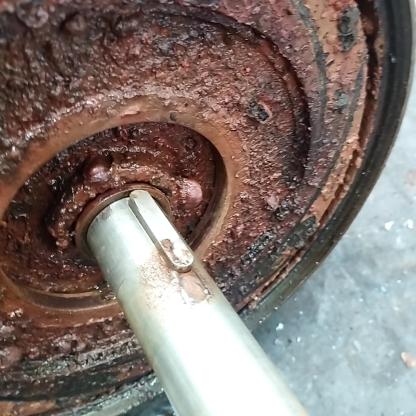
Klasa: inne